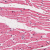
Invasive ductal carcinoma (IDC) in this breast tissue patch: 0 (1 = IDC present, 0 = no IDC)